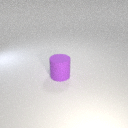
large purple rubber cylinder